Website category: sports
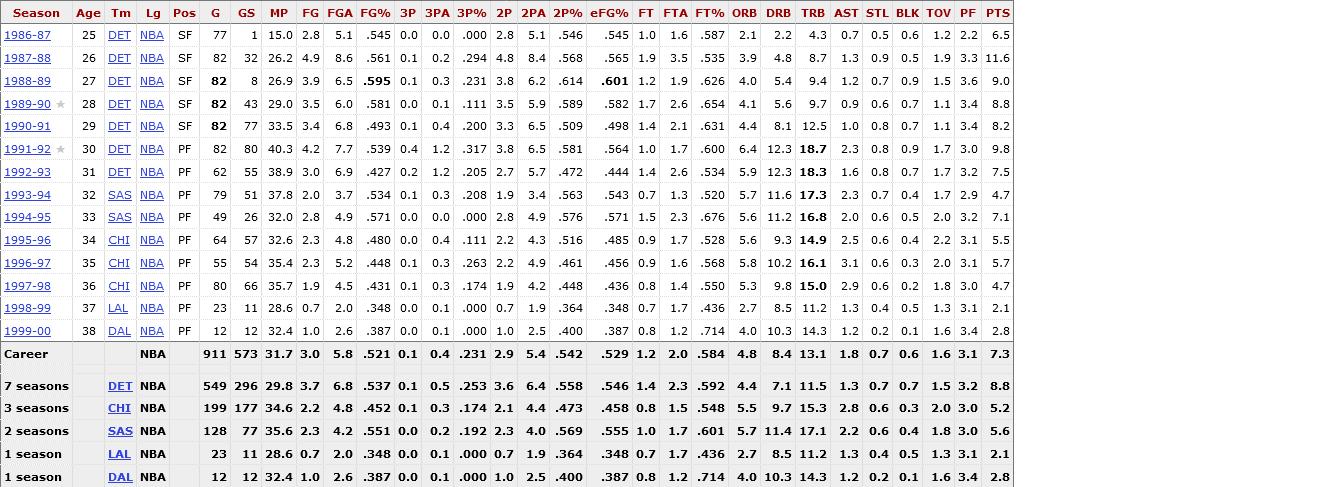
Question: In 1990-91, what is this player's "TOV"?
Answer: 1.1

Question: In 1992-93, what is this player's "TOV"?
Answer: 1.7

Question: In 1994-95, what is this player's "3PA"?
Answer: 0.0

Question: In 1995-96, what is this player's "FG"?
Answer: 2.3

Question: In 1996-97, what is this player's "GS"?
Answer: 54

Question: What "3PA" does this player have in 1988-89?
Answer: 0.3

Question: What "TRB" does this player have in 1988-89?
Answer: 9.4

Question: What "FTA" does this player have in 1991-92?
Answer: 1.7

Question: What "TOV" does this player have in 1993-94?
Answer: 1.7

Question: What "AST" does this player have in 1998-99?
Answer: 1.3

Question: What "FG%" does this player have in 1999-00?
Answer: .387

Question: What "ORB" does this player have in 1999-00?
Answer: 4.0

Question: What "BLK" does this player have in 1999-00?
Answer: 0.1

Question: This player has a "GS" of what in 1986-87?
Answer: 1

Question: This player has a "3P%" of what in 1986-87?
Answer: .000

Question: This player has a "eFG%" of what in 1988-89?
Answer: .601

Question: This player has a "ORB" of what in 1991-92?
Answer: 6.4

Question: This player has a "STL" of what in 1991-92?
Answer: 0.8

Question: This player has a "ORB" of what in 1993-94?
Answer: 5.7

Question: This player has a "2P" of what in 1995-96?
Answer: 2.2

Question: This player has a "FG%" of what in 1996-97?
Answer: .448

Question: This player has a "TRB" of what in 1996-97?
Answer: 16.1

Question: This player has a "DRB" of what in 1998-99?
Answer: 8.5

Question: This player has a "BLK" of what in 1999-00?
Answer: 0.1

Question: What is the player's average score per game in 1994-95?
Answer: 7.1

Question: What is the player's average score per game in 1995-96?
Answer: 5.5

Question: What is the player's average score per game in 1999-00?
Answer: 2.8

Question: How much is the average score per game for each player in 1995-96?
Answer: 5.5

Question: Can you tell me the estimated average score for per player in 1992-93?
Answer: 7.5

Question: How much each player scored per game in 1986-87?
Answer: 6.5

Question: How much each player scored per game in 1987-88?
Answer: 11.6

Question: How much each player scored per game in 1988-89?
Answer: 9.0

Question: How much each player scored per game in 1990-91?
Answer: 8.2

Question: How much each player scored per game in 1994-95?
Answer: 7.1

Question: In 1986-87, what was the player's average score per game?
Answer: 6.5

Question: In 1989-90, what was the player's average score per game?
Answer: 8.8

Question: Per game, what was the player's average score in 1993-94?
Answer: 4.7

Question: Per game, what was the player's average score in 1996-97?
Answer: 5.7